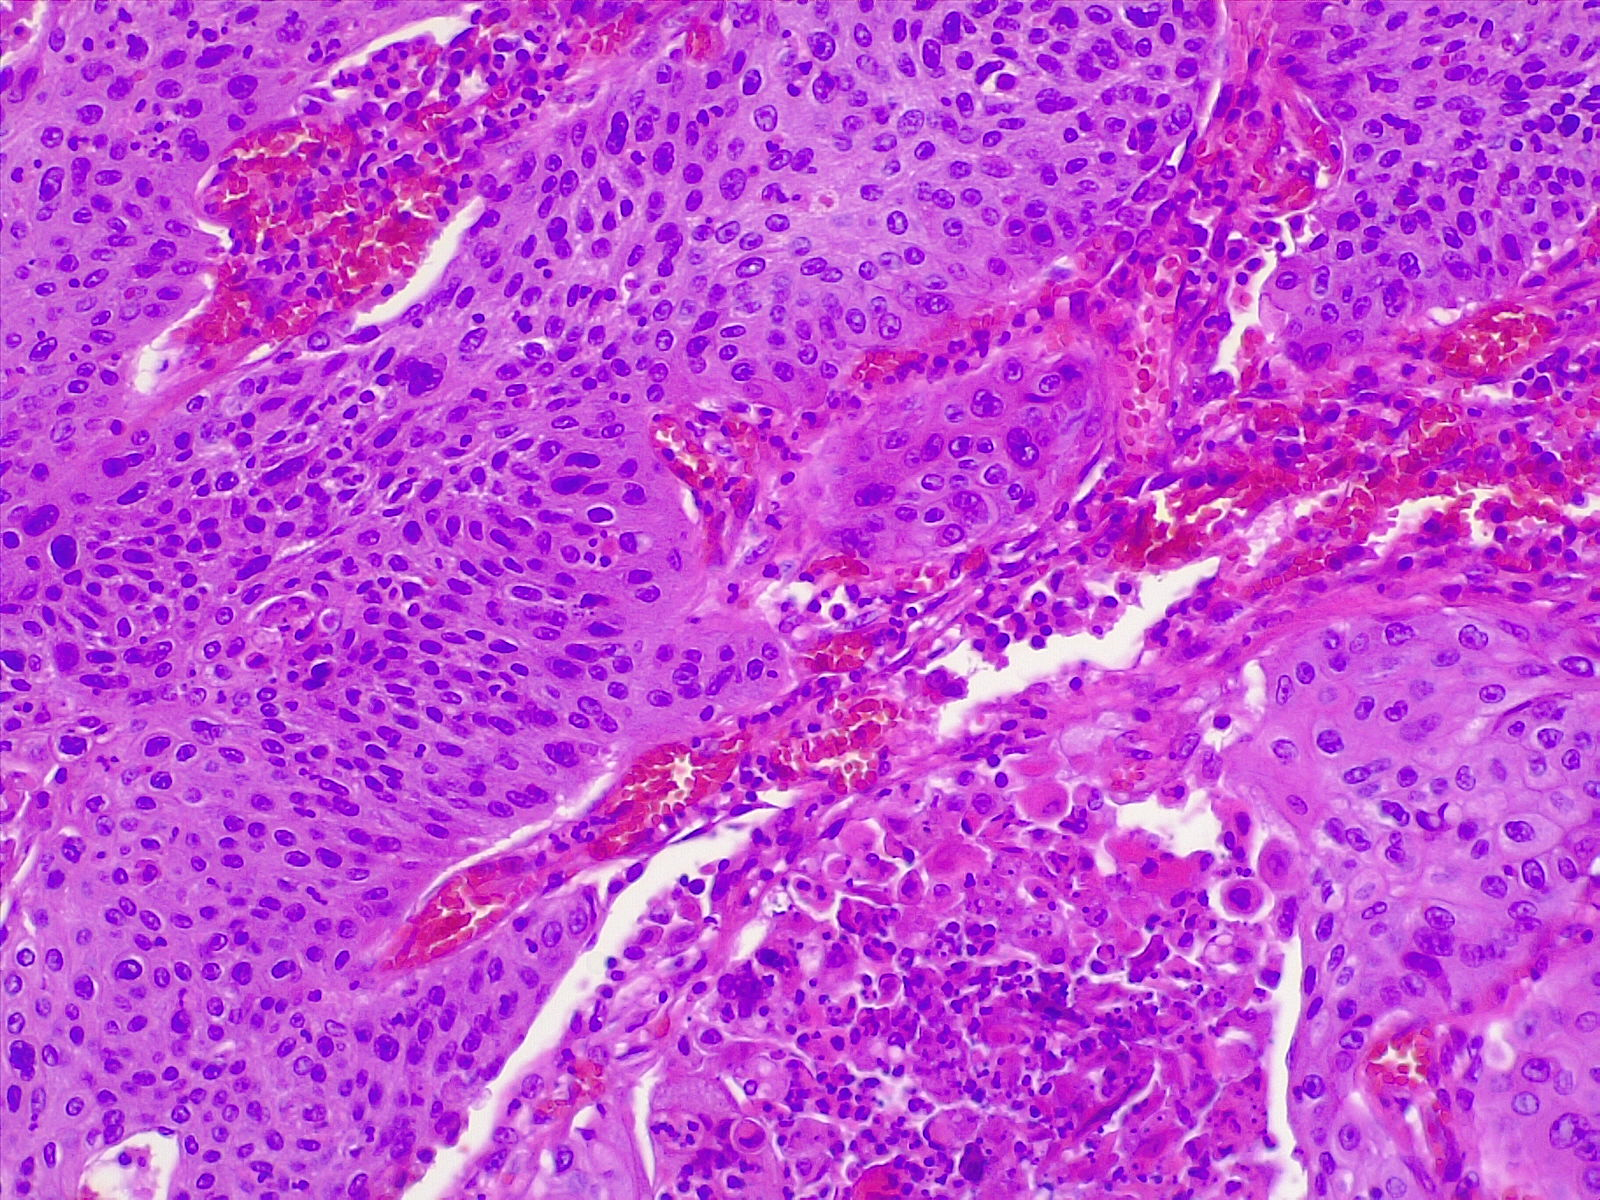
Label: lung squamous cell carcinoma, well differentiated